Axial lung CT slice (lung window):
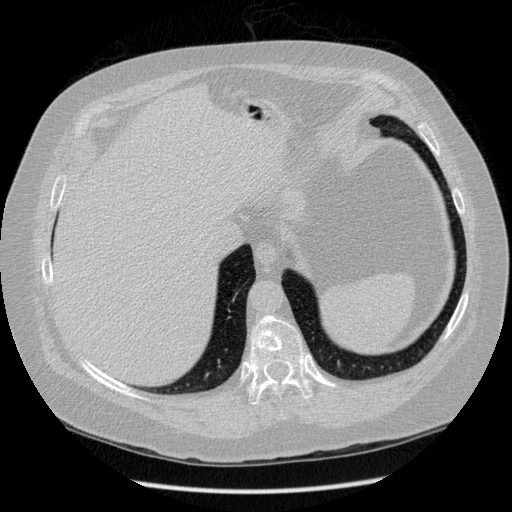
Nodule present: no